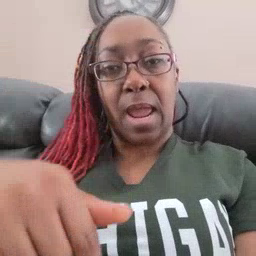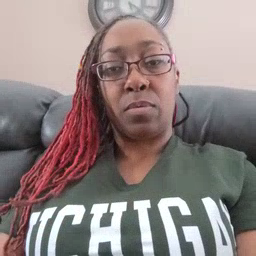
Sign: down